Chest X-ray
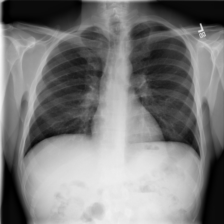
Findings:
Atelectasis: negative
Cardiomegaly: negative
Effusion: negative
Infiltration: negative
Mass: negative
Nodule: negative
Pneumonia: negative
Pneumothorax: negative
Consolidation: negative
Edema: negative
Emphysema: negative
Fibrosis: negative
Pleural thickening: negative
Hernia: negative